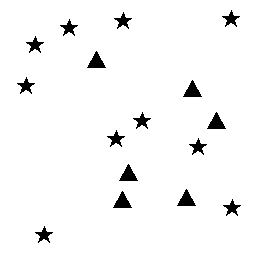
Squares: 0
Triangles: 6
Stars: 10
Total shapes: 16